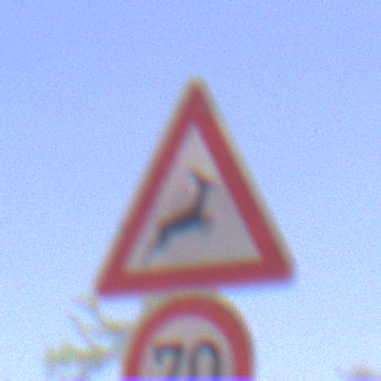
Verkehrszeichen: WildwechselLinks
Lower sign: Geschwindigkeit70
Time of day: Midday
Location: Outdoor (RoadRail)
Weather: Clear
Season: NotSpecified
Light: Natural